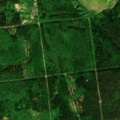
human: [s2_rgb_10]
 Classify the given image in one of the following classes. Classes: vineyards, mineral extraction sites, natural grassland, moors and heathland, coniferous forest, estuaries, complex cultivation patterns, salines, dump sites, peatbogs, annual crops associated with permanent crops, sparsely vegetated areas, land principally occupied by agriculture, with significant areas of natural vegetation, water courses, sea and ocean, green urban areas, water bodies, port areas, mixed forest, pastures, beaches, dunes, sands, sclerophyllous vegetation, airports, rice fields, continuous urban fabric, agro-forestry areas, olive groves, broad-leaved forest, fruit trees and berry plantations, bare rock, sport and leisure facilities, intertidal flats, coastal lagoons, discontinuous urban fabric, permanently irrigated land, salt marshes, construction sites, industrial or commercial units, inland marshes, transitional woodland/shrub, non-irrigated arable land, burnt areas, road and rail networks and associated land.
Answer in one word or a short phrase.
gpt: pastures, coniferous forest, mixed forest, transitional woodland/shrub